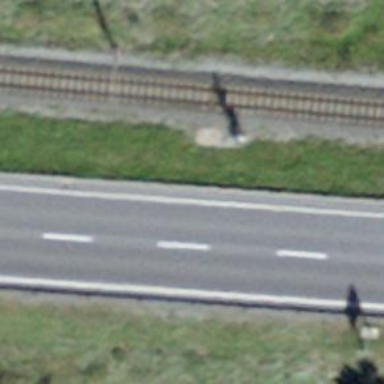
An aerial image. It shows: Railway signal.